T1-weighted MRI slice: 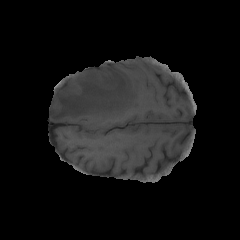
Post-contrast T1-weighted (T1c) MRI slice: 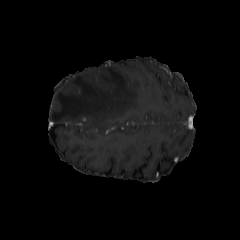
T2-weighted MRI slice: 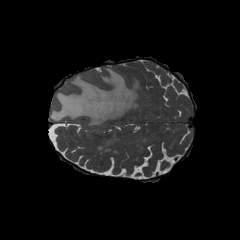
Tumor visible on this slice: yes